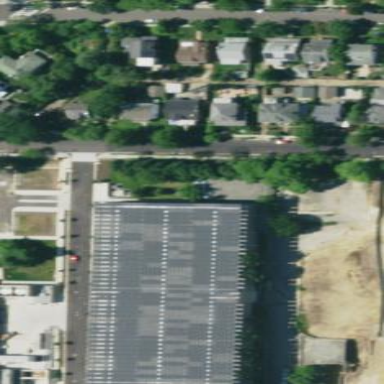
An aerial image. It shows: Solar photovoltaic panel on the roof of building used as solar power generator.